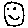
Label: smiley face